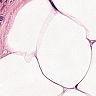
Metastatic tissue present: no